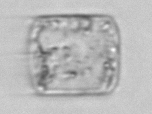
Label: Lauderia_annulata